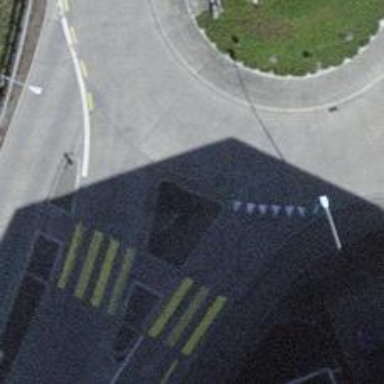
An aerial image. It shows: Road with "give way" sign.